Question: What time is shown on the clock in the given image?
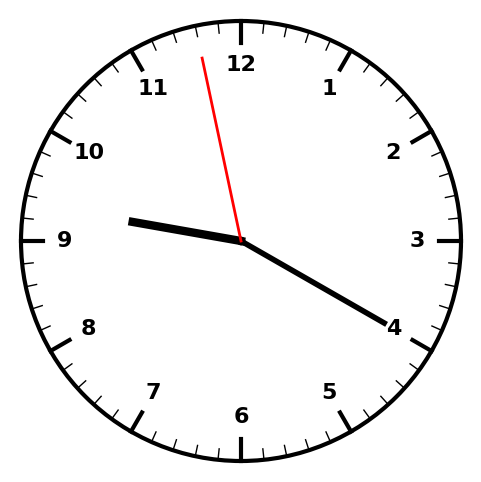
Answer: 09:19:58